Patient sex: M
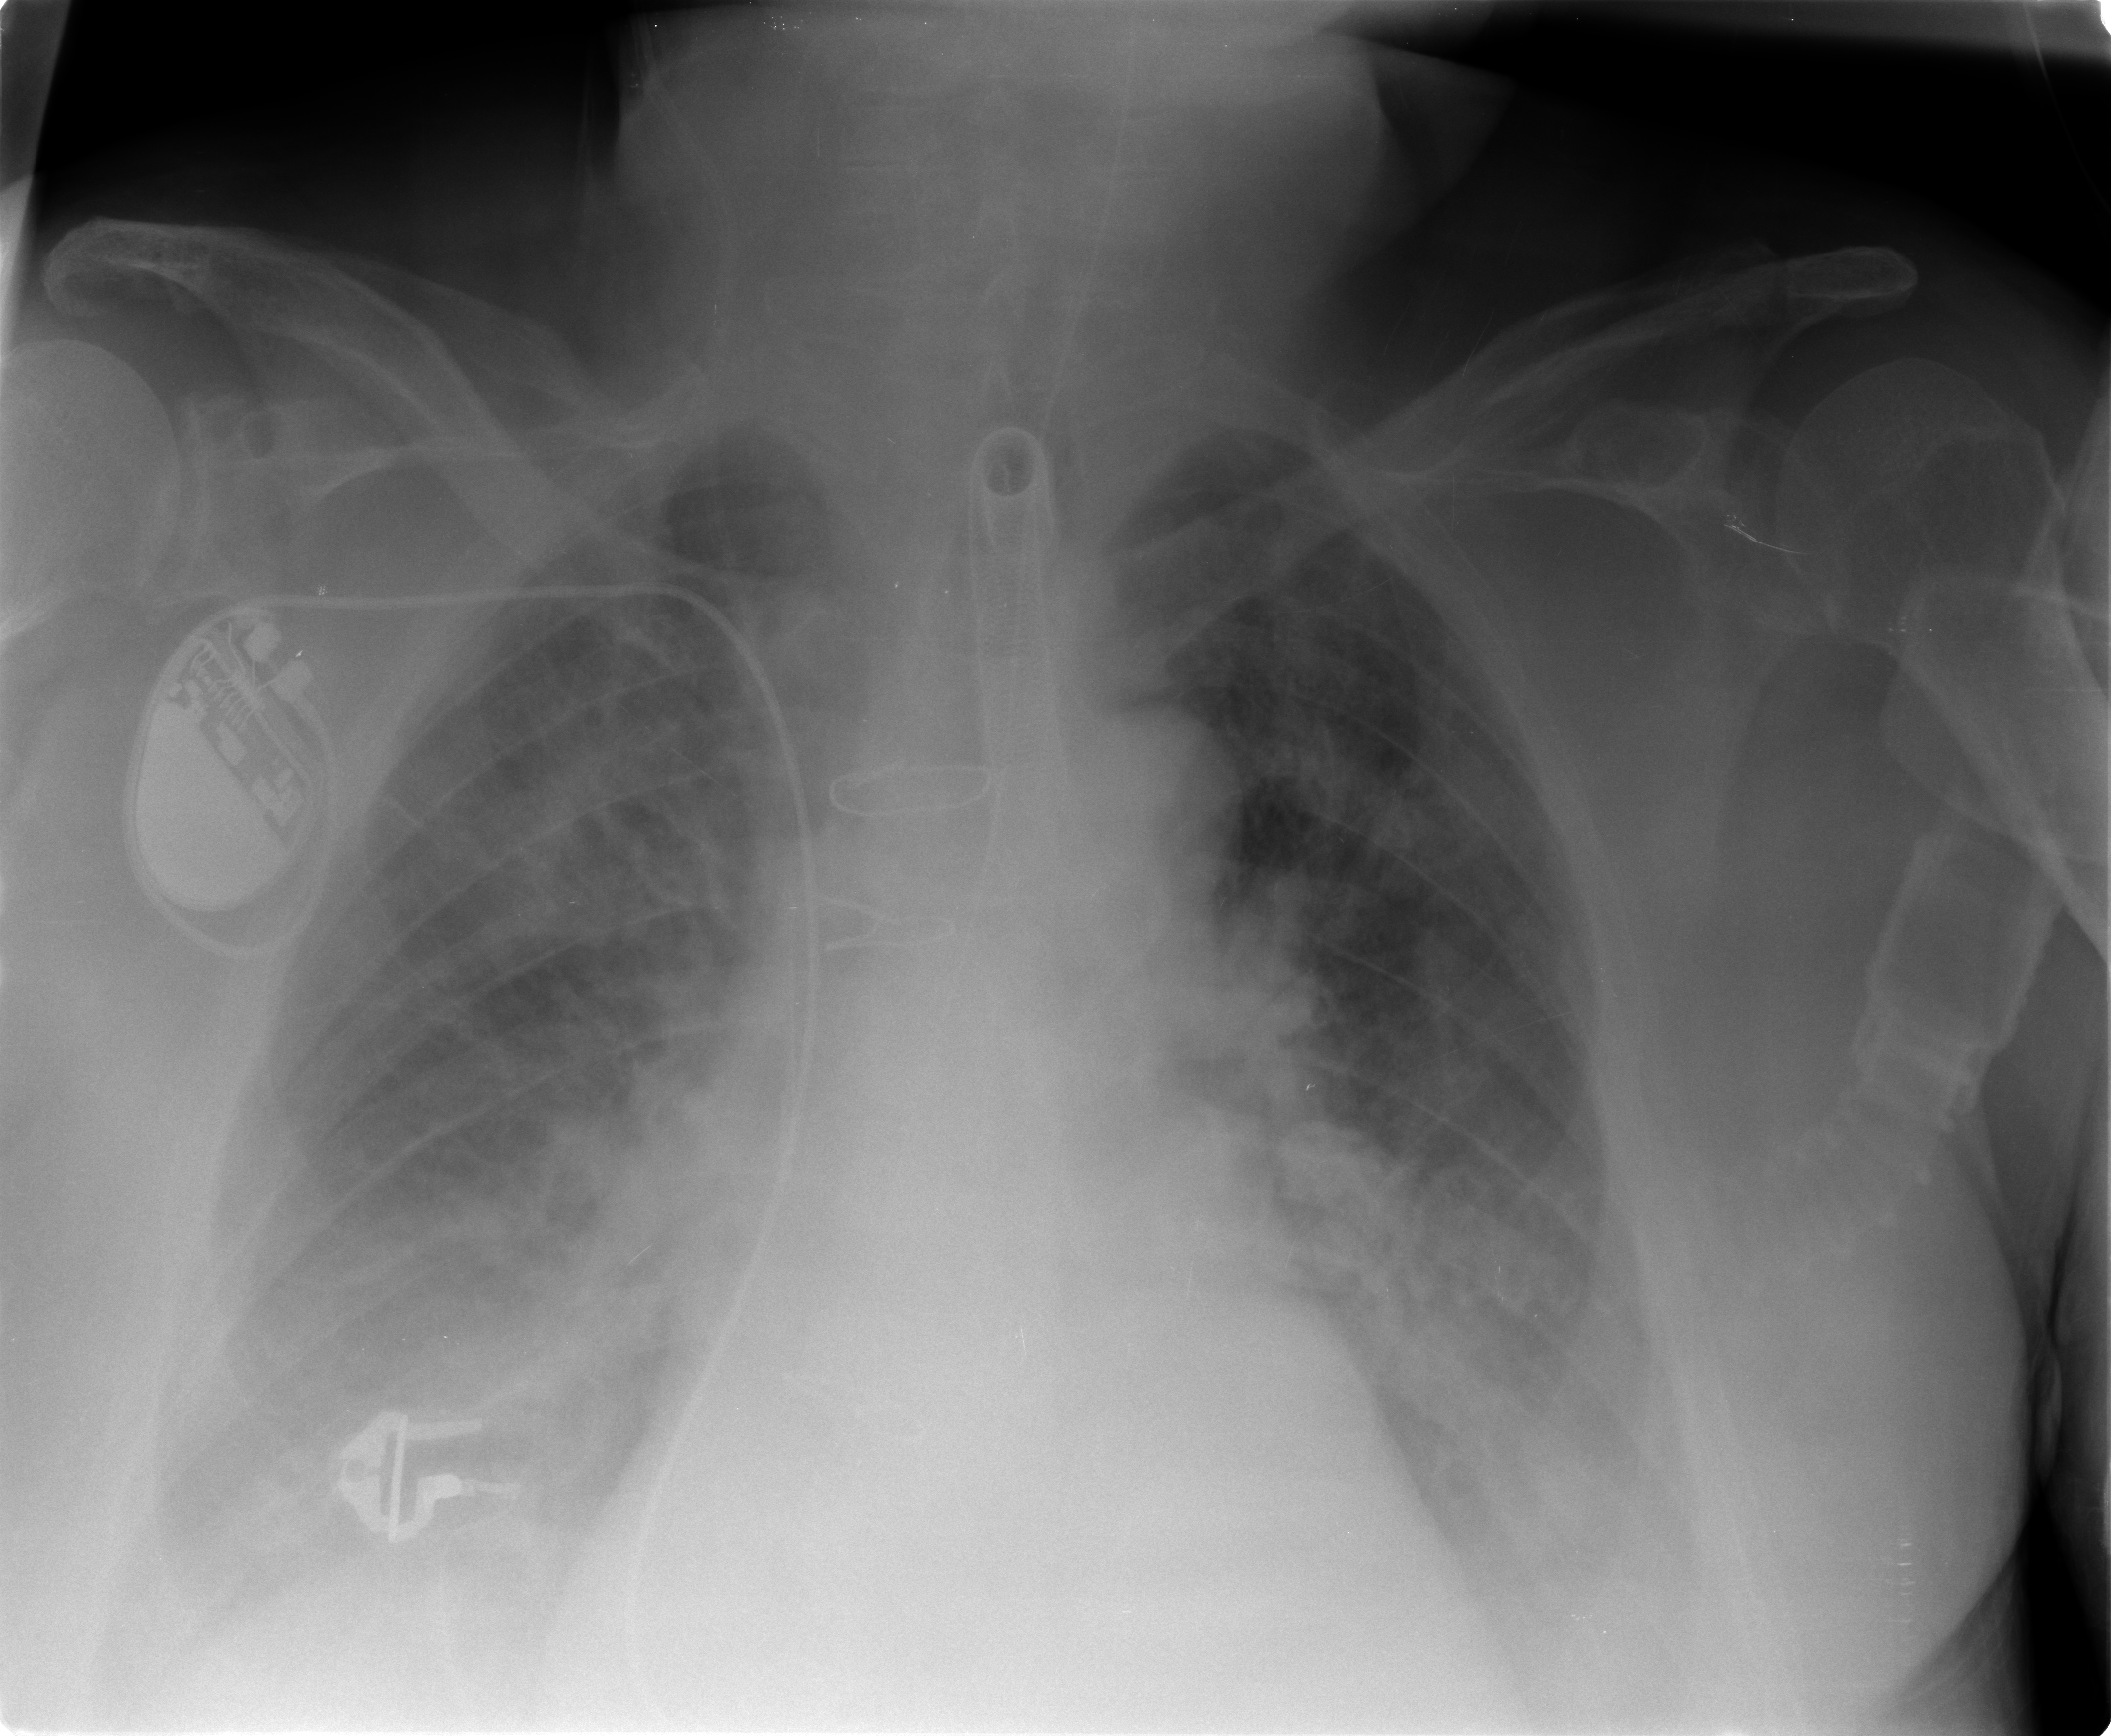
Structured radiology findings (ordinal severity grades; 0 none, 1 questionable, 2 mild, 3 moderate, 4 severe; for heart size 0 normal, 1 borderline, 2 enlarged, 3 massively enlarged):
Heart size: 3
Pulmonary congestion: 2
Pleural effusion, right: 2
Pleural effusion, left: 2
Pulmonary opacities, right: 2
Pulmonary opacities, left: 1
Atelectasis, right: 2
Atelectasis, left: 2